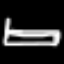
Label: bed